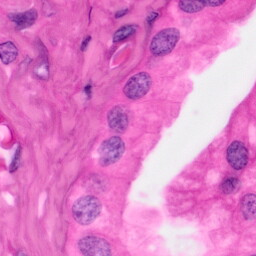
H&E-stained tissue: Pancreatic